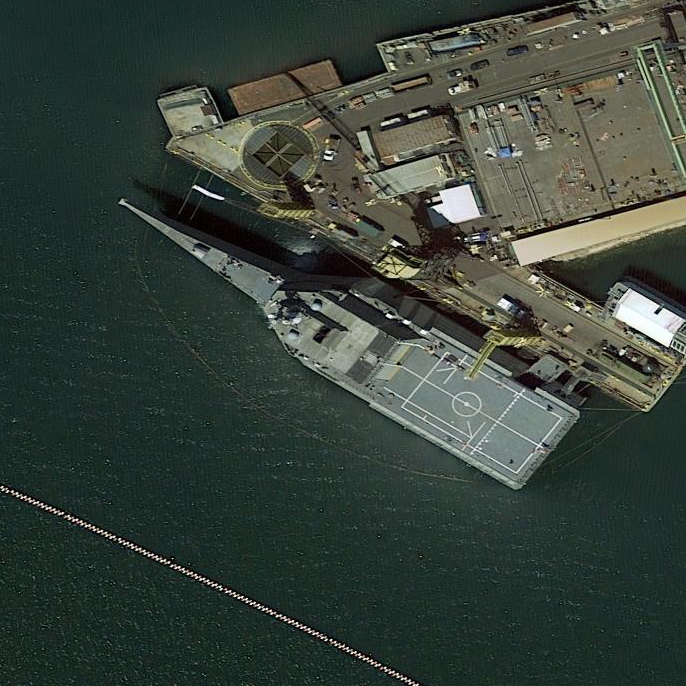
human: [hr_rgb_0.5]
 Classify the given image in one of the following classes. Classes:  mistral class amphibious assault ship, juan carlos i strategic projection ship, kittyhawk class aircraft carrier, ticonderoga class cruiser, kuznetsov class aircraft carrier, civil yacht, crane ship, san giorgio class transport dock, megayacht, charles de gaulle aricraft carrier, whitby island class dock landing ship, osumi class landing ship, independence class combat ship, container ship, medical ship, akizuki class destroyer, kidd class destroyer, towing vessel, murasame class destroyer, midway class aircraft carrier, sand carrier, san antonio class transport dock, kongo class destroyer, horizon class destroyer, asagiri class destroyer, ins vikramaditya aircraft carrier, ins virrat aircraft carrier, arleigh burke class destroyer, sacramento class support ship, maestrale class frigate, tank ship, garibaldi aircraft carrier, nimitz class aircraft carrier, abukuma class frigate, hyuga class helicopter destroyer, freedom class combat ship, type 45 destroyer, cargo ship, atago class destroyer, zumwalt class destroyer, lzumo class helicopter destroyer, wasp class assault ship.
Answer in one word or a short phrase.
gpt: Independence class combat ship